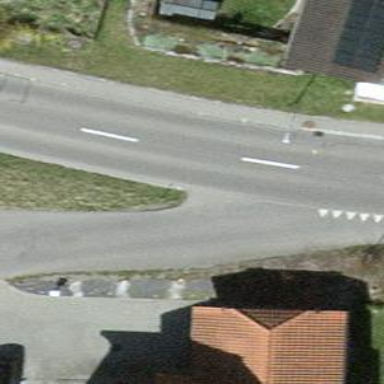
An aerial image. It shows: Tertiary road with asphalt surface.